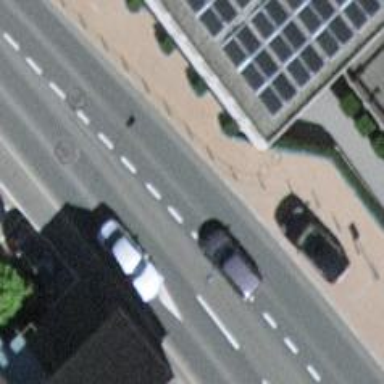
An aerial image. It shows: Bollard barrier.